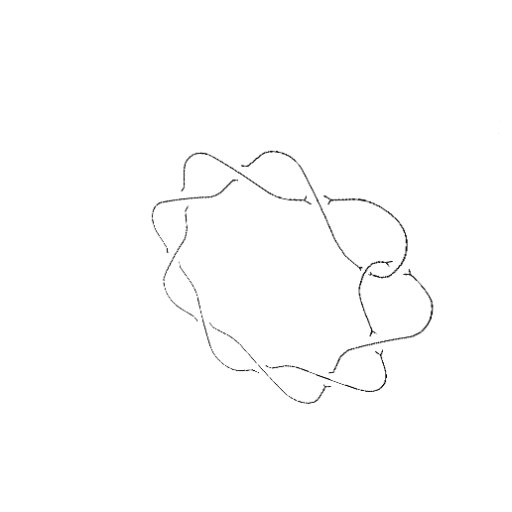
Crossing number: 10